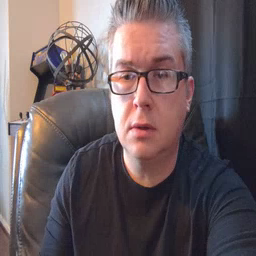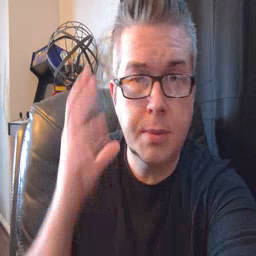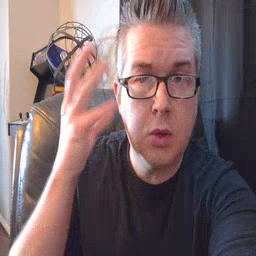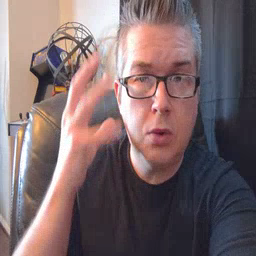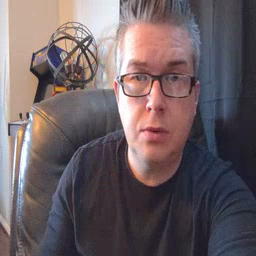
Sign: radio